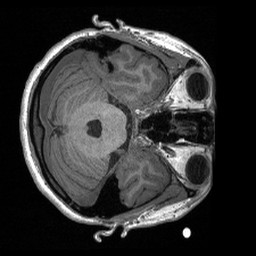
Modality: T1w
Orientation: axial
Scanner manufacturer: siemens
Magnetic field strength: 3 T
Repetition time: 2.4 s
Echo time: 0.00213 s